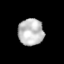
Tissue: lung
Cell type: Endothelial cells
Senescence score: 0.1995
Nuclear area (px): 665
Mean DAPI intensity: 189.977